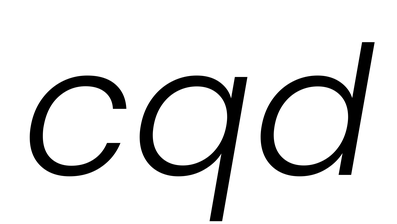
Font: Poppins-LightItalic